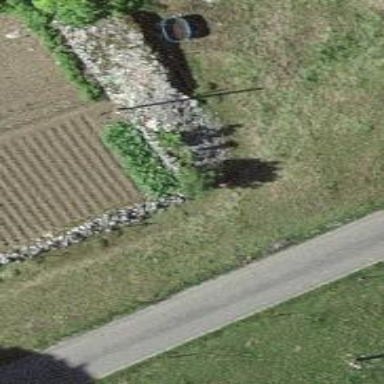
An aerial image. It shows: Wall is shown in the image.